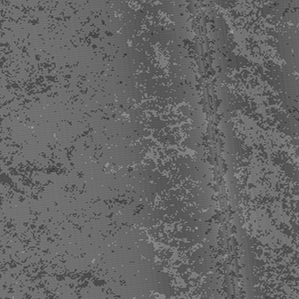
Label: frost